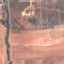
Land use / land cover class: PermanentCrop